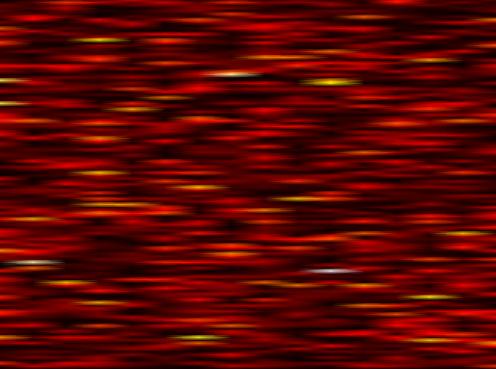
Label: UFMC